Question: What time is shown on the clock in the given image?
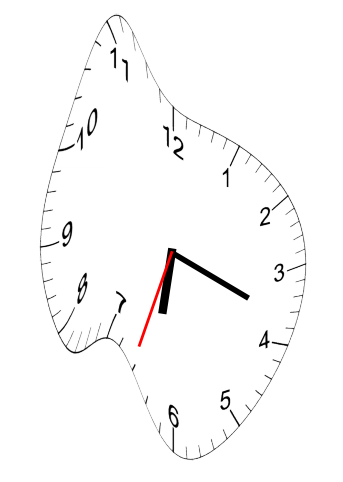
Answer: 06:18:33